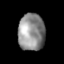
Tissue: lung
Cell type: Others
Senescence score: 0.1673
Nuclear area (px): 971
Mean DAPI intensity: 142.296